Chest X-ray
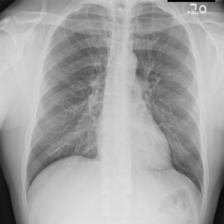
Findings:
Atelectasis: negative
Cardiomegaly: negative
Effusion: negative
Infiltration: negative
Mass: negative
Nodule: negative
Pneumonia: negative
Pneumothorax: negative
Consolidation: negative
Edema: negative
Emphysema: negative
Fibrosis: negative
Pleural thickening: negative
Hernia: negative